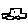
Label: car